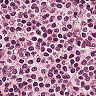
Metastatic tissue present: no